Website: ulta-beauty
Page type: account-selection
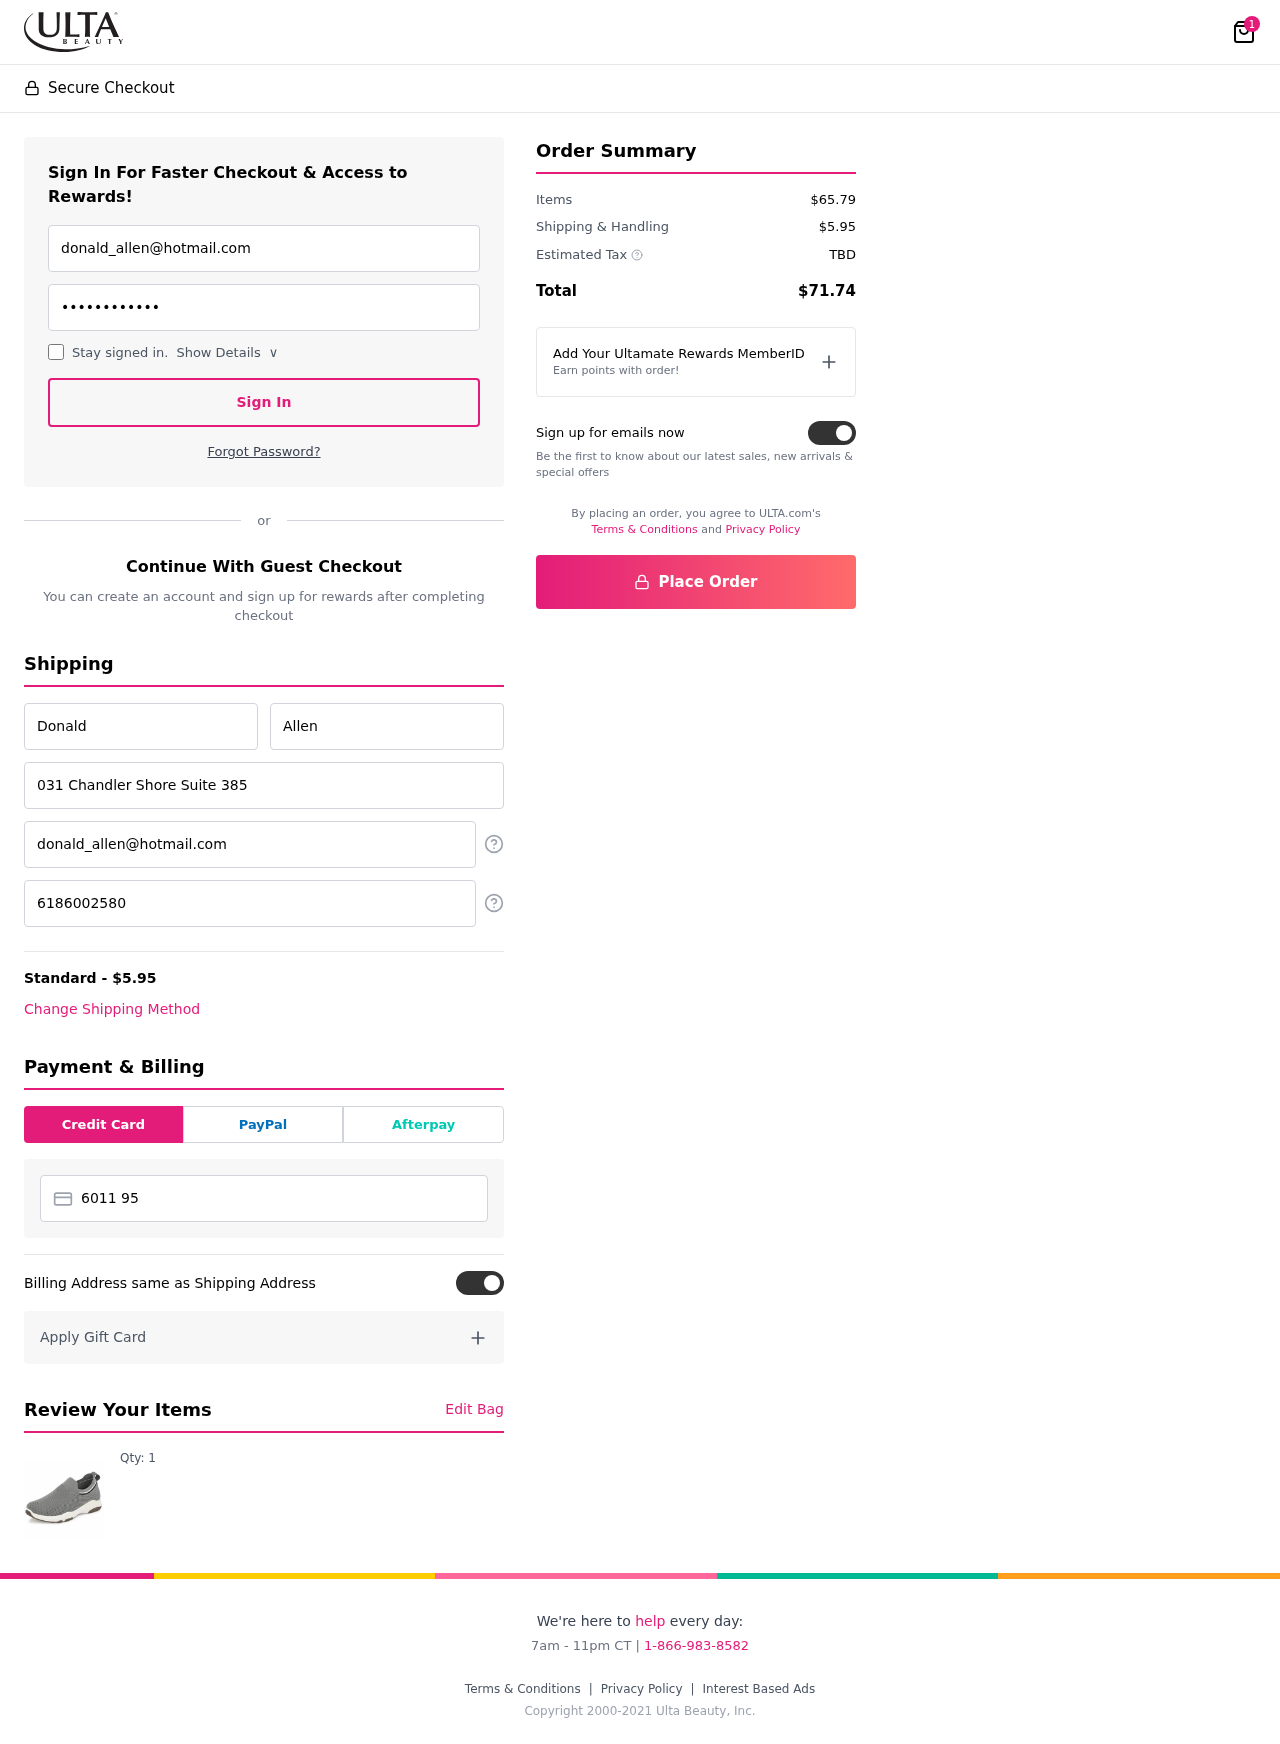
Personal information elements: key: PII_CARD_NUMBER
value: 6011 9553 0561 7457
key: PII_EMAIL
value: donald_allen@hotmail.com
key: PII_EMAIL2
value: donald_allen@hotmail.com
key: PII_FIRSTNAME
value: Donald
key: PII_LASTNAME
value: Allen
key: PII_PHONE
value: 6186002580
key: PII_STREET
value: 031 Chandler Shore Suite 385
Product elements: key: PRODUCT1_QUANTITY
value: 1
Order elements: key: ORDER_NUM_ITEMS
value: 1
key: ORDER_SHIPPING_COST
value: $5.95
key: ORDER_SUBTOTAL
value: $65.79
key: ORDER_TAX
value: TBD
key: ORDER_TOTAL
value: $71.74